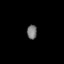
Tissue: lung
Cell type: Fibroblasts
Senescence score: 0.5912
Nuclear area (px): 138
Mean DAPI intensity: 120.13